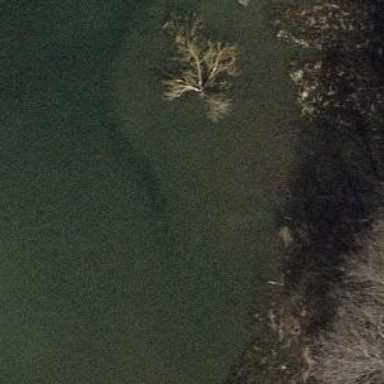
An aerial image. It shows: Pond surrounded by natural water.